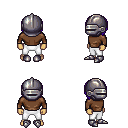
a pixel art fantasy rpg character, male body template, human, tanned skin, brown long-sleeve shirt, white pants, blue pageboy hairstyle, metal helm, metal boots, four views (front, back, left, right), 2x2 character sprite sheet, small pixel art, hard edges, no anti-aliasing